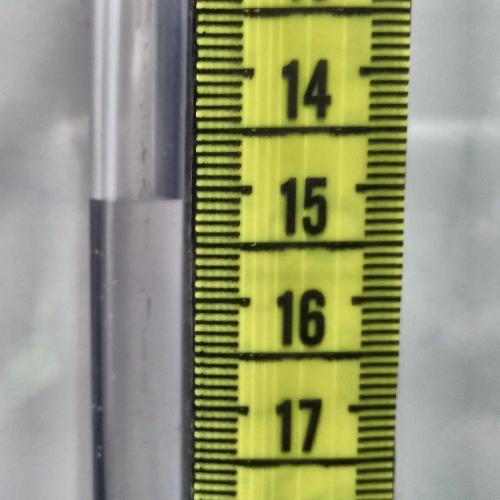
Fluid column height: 15.1 cm